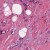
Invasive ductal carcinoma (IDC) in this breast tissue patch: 1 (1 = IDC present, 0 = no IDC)